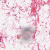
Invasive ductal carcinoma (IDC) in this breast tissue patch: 0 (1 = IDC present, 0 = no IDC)